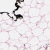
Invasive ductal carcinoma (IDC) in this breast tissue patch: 0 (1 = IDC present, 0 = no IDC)